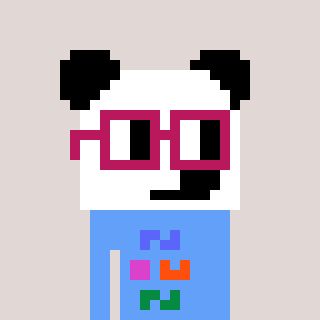
a pixel art character with square dark red glasses, a panda-shaped head and a blue-colored body on a warm background